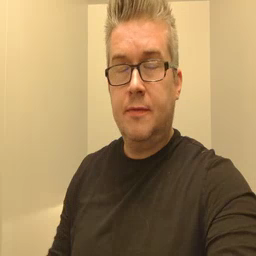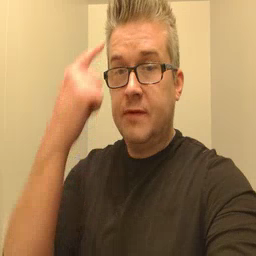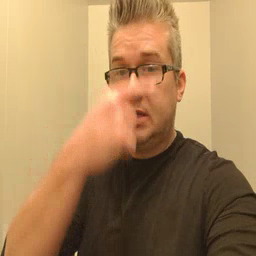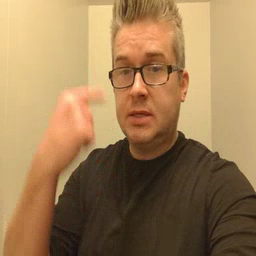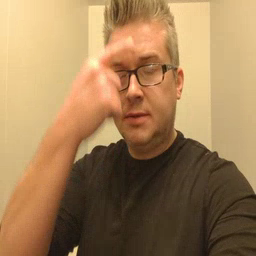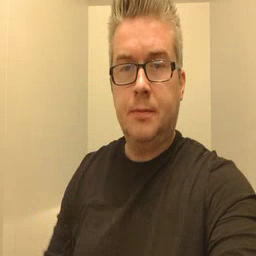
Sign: face